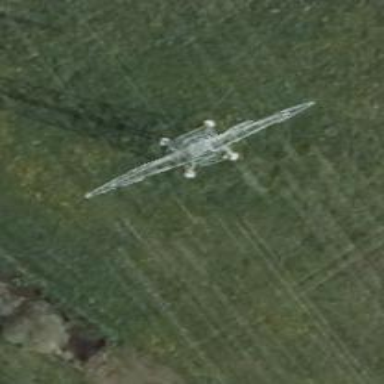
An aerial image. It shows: Power tower.